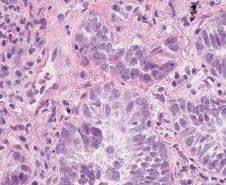
Tumor epithelial tissue: yes
Tumor-associated stroma tissue: yes
Normal tissue: no